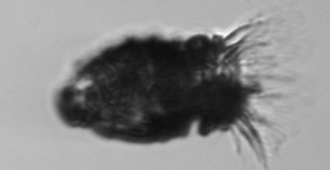
Label: Stenosemella_pacifica